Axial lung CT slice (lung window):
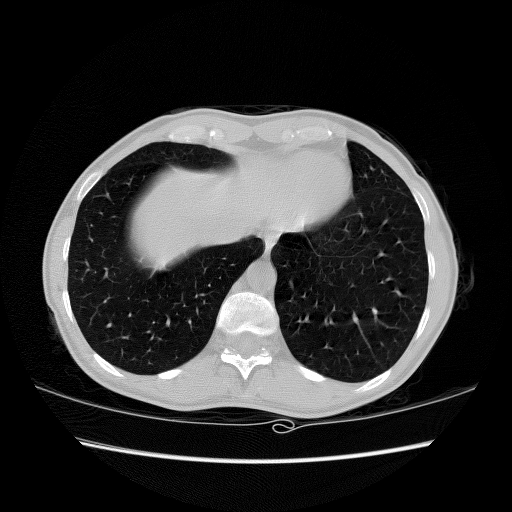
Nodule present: no